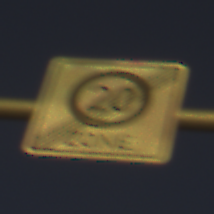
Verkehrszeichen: EndeZone20
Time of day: SunriseSunset
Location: Outdoor (Nature)
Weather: Clear
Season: NotSpecified
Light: Natural